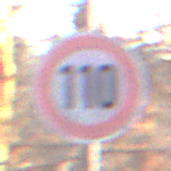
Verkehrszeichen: Geschwindigkeit110
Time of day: SunriseSunset
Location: Outdoor (Nature)
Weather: Clear
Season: Autumn
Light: Natural